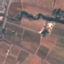
Land use / land cover class: PermanentCrop